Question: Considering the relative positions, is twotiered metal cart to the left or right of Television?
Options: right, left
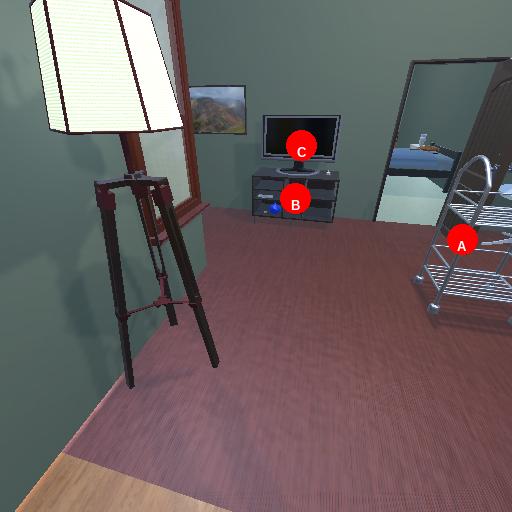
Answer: right